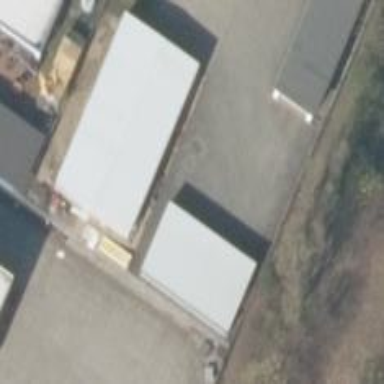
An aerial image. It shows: Commercial building.